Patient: sex M, age 54
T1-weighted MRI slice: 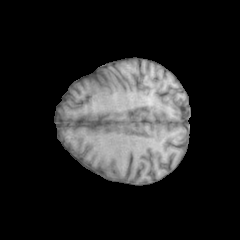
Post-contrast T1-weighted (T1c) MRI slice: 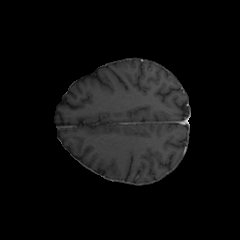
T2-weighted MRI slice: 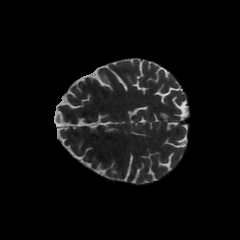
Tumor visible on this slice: no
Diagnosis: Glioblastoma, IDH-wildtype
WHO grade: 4